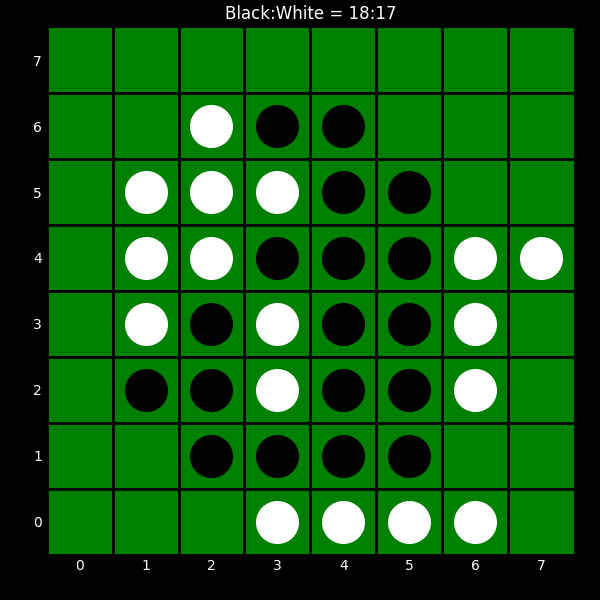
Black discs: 18
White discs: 17